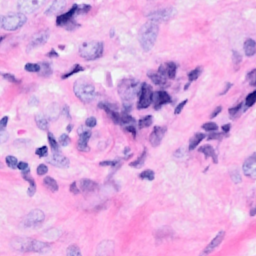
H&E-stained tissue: Breast